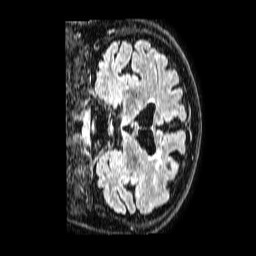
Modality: FLAIR
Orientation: coronal
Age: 73
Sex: male
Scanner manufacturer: philips
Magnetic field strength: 1.5 T
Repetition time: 4.8 s
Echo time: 0.3 s